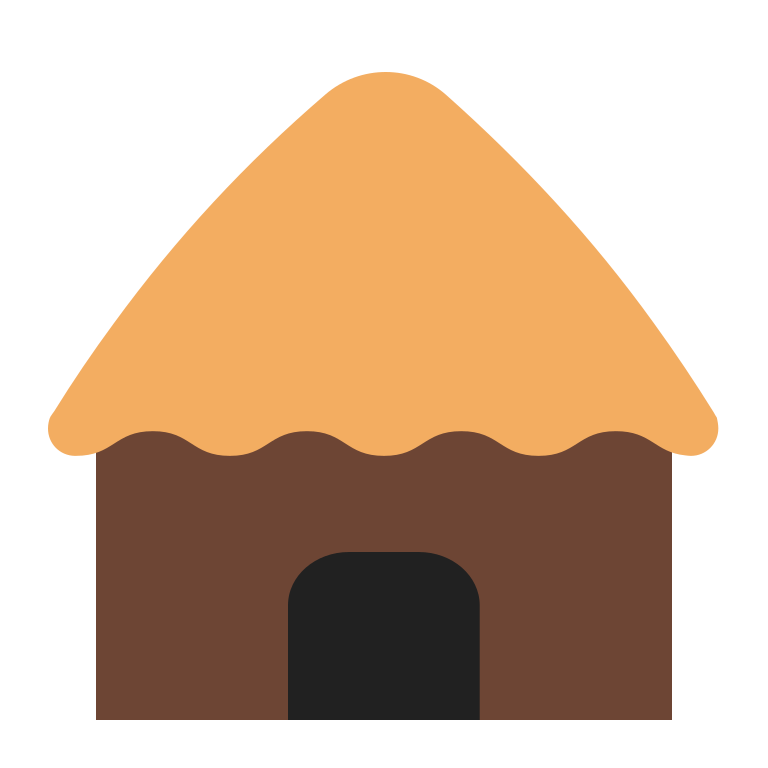
hut flat